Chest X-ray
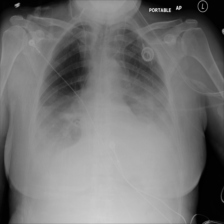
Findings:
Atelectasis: negative
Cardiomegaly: negative
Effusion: positive
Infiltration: negative
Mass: negative
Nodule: negative
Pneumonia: negative
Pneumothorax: negative
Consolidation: negative
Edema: negative
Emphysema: negative
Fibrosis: negative
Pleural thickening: negative
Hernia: negative